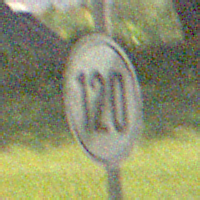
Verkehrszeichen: EndeGeschwindigkeit120
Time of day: Night
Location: Outdoor (Nature)
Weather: Clear
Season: NotSpecified
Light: Natural